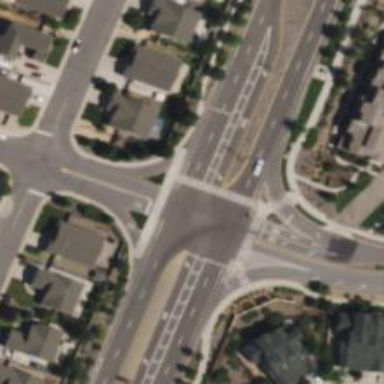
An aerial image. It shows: Tertiary road with asphalt surface and separate sidewalk.